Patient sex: M
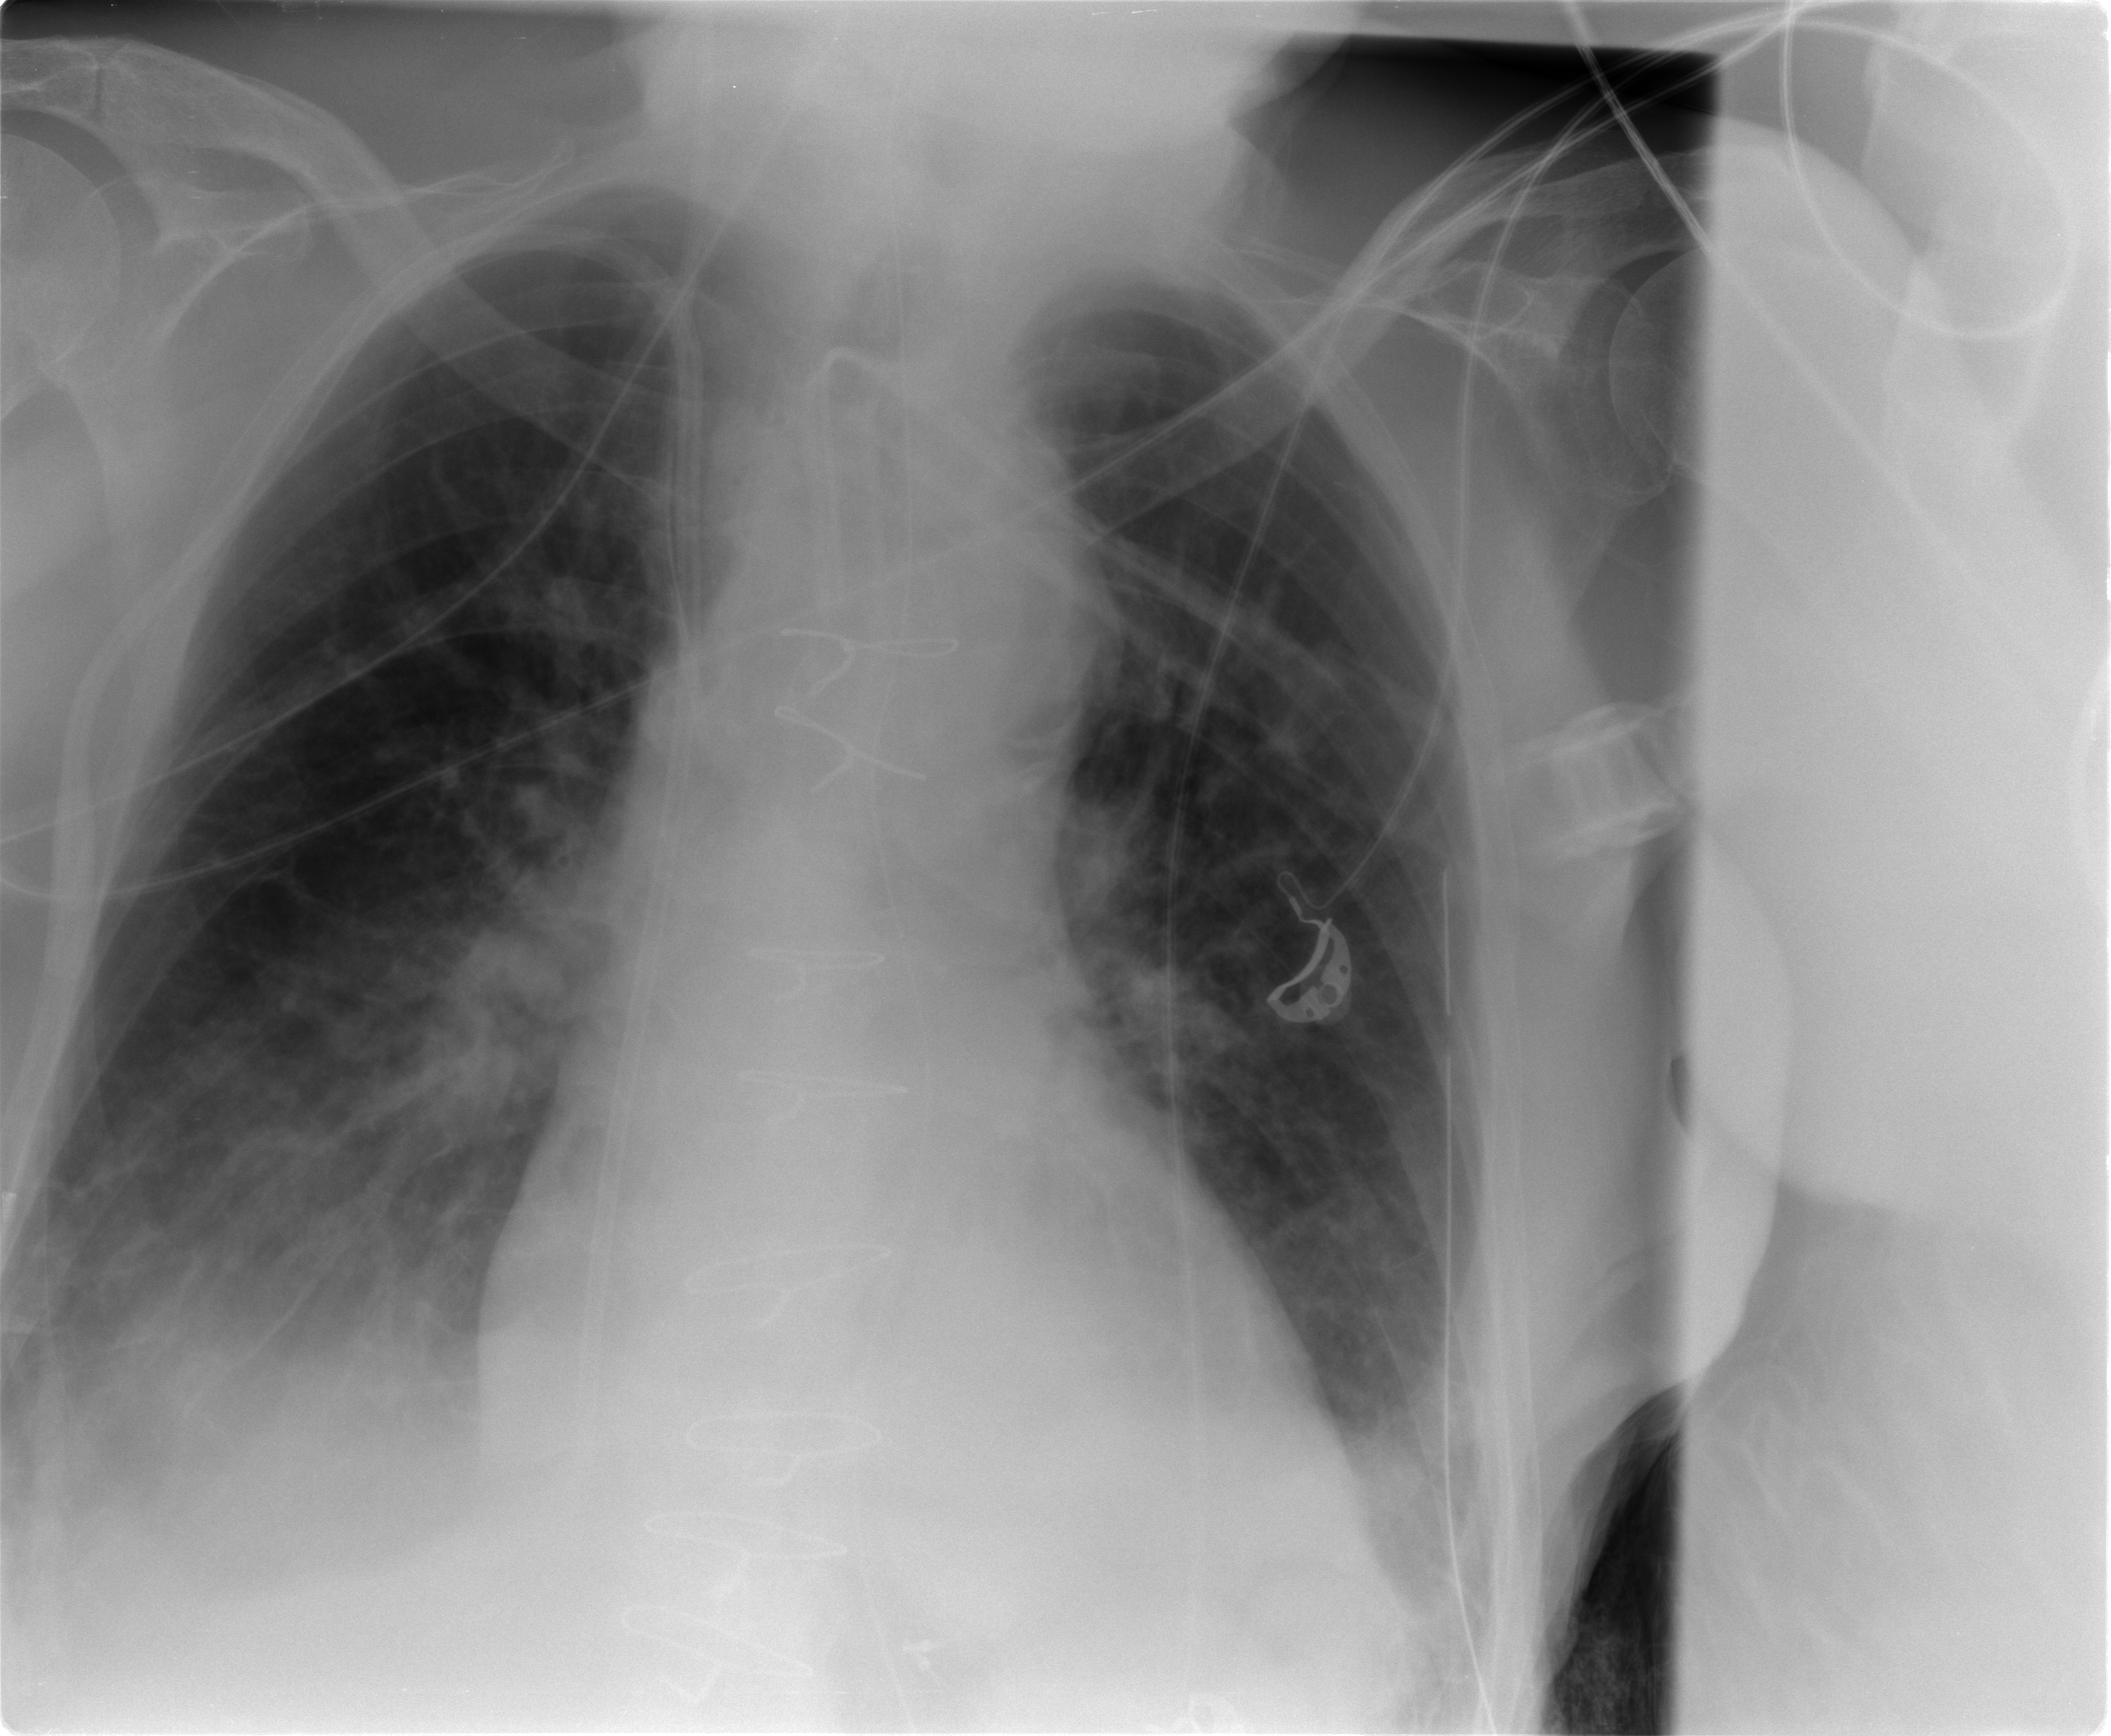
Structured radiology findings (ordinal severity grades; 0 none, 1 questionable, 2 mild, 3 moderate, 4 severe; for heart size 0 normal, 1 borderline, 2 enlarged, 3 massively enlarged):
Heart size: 0
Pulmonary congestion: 2
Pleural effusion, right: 2
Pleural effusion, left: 2
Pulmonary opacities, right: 0
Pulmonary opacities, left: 0
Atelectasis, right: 2
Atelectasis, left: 2